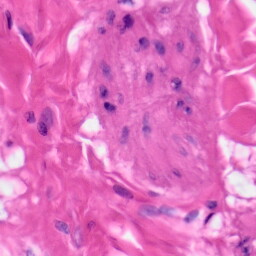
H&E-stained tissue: Skin